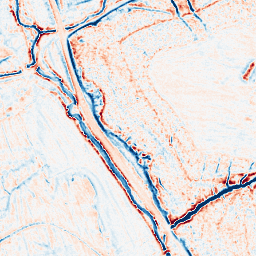
Category: edge_preserving
Decomposition family: anisotropic_diffusion
Decomposition parameters: iterations: 10
kappa: 30
gamma: 0.2
Upsampling method: linear_exact
Upsampling parameters: scale: 4
Upsampling scale: 4